Question: I am testing it on Google Chrome '32.0.1700.76 m'
The last option in the select tag is not getting the hover effect from mouse.
It is highlighting when using through keyboard.

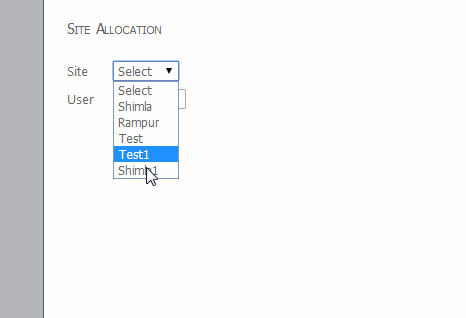
Answer: It is Bug . <URL>
and also see <URL>
---
> It's not the problem with your code it's due to Google Chrome Bug.
---
> With more than 3 options this bug comes into play.
---
This issue has been fixed in Google Chrome latest Version '32.0.1700.102 m'.
> Solution Update your Google Chrome to latest Version.